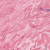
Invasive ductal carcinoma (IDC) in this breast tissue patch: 0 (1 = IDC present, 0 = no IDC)